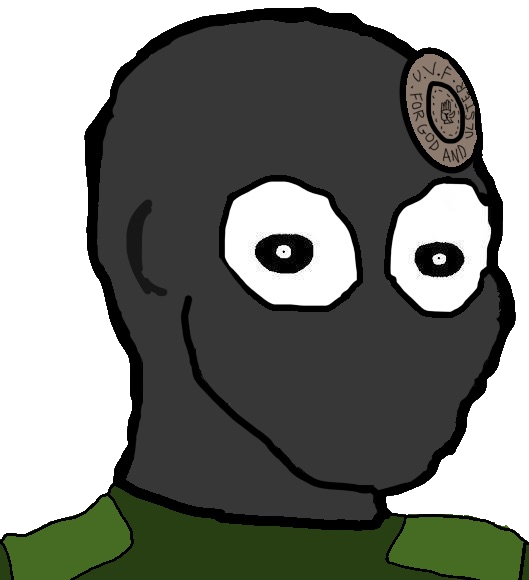
Label: 5_Oomer